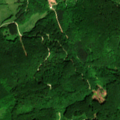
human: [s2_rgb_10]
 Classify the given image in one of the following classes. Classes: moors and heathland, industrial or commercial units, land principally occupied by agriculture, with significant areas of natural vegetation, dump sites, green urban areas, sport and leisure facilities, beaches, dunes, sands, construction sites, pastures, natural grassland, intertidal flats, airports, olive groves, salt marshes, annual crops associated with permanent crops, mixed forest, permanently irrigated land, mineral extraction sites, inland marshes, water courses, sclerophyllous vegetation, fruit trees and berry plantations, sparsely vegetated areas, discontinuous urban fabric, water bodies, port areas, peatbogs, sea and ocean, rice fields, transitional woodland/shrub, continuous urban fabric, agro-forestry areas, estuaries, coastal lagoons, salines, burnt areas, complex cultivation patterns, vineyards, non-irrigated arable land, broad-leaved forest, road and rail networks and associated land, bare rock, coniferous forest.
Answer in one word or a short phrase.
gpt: complex cultivation patterns, land principally occupied by agriculture, with significant areas of natural vegetation, broad-leaved forest